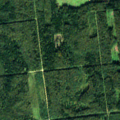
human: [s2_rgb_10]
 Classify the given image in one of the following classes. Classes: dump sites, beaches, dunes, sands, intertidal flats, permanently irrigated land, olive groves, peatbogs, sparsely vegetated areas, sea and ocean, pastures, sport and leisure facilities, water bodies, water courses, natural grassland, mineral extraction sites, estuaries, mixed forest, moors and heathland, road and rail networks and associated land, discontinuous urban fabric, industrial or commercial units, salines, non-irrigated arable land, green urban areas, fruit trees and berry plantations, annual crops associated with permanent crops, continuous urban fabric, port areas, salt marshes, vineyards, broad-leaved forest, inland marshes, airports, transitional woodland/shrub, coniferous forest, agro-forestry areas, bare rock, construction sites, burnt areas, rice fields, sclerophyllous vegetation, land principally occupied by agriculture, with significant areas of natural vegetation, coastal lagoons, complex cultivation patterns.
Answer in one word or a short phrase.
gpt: land principally occupied by agriculture, with significant areas of natural vegetation, mixed forest, transitional woodland/shrub